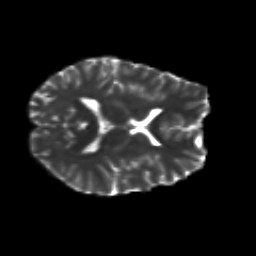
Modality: T2w
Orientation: axial
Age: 20
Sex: female
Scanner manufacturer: siemens
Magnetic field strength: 3 T
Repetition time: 8.8 s
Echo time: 0.085 s